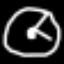
Label: clock